Interaction volume radius: 10 \u00c5
Interaction volume height: 10 \u00c5
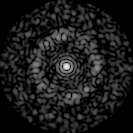
Disorder parameter: 0.8453